Field crop: tomato
Growth stage: 1
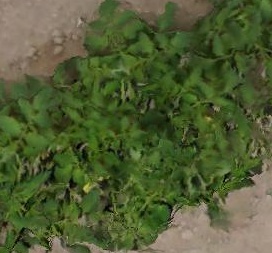
Species: tomato